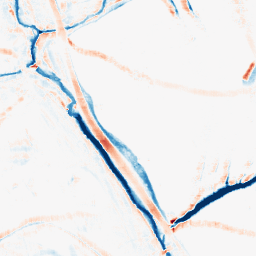
Category: morphological
Decomposition family: morphological_rect
Decomposition parameters: operation: average
width: 10
height: 10
Upsampling method: sinc_hamming
Upsampling parameters: scale: 8
kernel_size: 16
Upsampling scale: 8